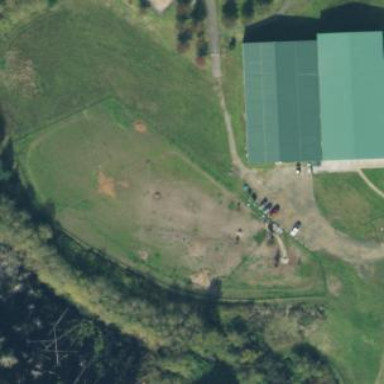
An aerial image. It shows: Dog park for leisure land.